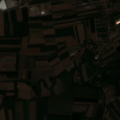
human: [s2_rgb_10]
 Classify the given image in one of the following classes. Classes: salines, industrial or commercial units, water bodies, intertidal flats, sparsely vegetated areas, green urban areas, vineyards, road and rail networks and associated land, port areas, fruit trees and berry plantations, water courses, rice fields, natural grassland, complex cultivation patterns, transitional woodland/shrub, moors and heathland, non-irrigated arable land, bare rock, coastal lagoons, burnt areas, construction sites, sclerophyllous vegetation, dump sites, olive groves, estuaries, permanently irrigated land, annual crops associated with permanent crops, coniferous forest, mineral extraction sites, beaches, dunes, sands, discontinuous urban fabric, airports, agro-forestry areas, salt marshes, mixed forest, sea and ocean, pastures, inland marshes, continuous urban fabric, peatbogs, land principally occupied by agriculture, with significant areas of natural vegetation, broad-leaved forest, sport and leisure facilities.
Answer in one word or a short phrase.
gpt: discontinuous urban fabric, non-irrigated arable land, complex cultivation patterns